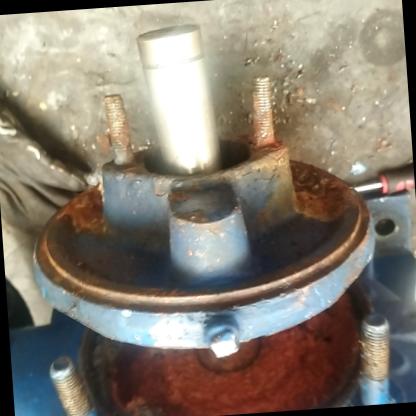
Klasa: inne